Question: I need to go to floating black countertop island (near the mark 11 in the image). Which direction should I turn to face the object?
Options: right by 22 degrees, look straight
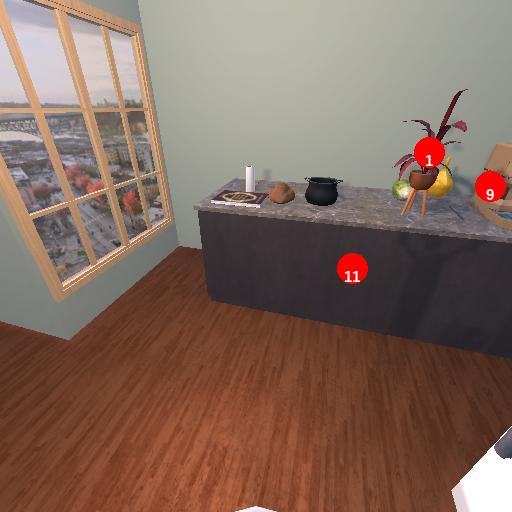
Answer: right by 22 degrees